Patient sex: F
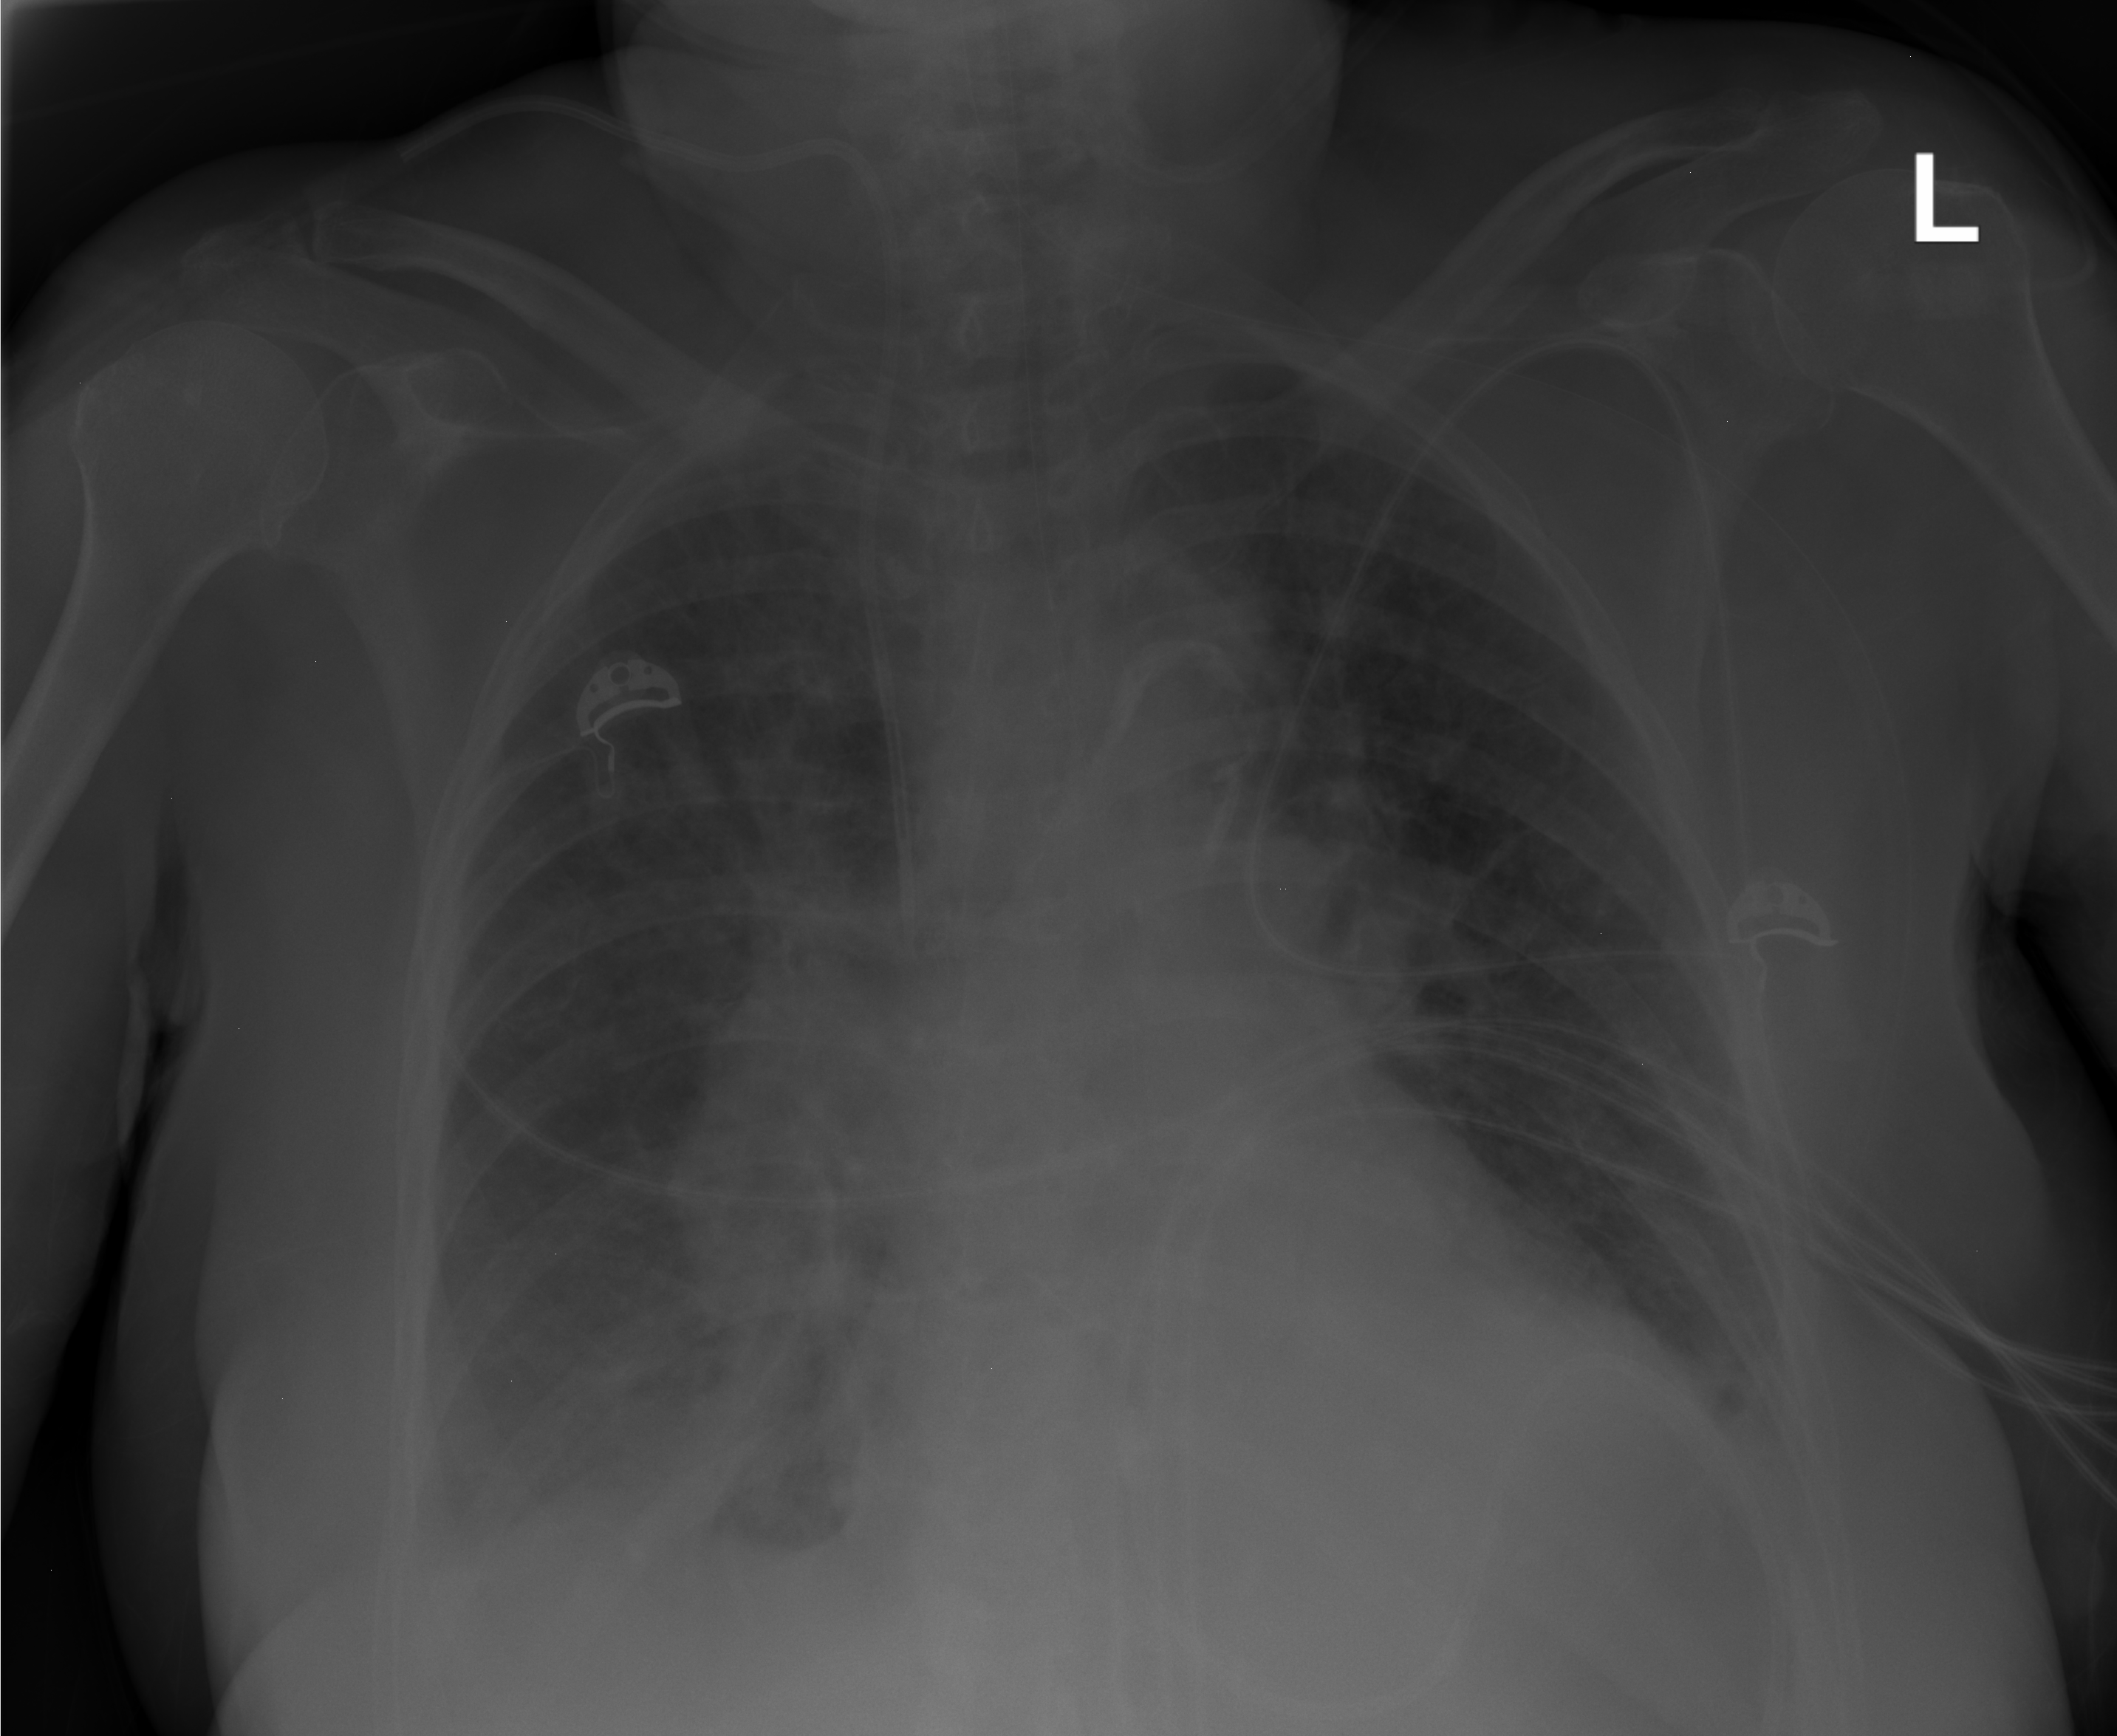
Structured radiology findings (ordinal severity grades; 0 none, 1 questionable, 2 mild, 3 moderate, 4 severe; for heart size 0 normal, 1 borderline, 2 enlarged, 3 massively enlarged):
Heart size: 1
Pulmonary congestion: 2
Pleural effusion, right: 2
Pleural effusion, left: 1
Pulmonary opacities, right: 2
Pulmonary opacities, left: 0
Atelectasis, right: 2
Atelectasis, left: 0